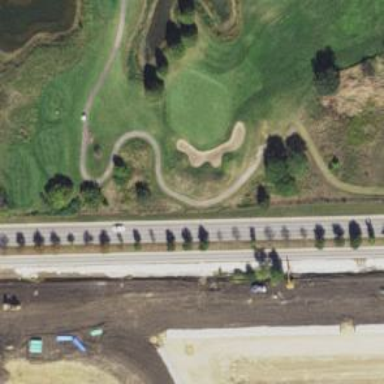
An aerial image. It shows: Service road designated as golf cart path.